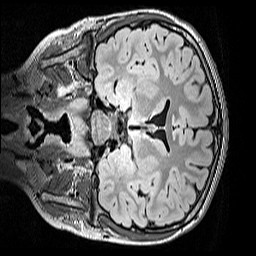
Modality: FLAIR
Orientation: coronal
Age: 9
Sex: male
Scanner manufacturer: siemens
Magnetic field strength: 3 T
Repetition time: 5 s
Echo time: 0.388 s